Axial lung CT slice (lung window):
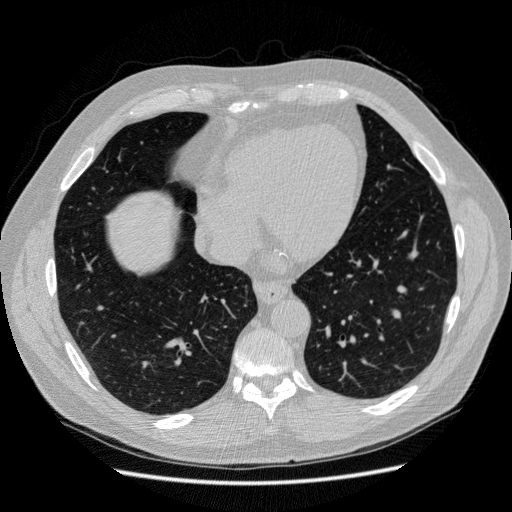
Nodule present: no